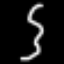
Label: squiggle